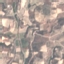
Land use / land cover class: PermanentCrop